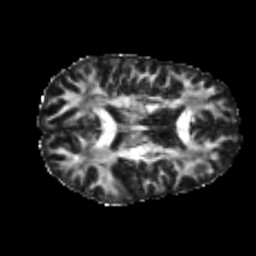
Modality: FA
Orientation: axial
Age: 26
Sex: male
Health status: healthy
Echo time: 0.074 s